Field crop: tomato
Growth stage: 2
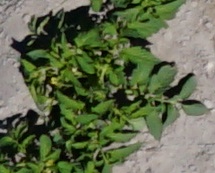
Species: tomato